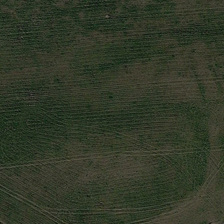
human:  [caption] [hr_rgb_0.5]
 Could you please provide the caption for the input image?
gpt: some irregular lines on the meadow while with dark gray road besides .

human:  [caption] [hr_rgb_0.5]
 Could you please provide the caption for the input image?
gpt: part of meadow while with many intensive lines in it .

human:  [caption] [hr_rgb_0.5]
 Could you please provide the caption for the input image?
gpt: is a meadow with sparse moss green grass on it .

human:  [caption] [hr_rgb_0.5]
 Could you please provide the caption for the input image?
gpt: is a meadow with sparse grass and many intensive lines on it .

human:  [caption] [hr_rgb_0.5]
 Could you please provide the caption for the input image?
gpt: this is a large piece of green meadow .